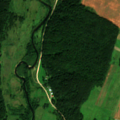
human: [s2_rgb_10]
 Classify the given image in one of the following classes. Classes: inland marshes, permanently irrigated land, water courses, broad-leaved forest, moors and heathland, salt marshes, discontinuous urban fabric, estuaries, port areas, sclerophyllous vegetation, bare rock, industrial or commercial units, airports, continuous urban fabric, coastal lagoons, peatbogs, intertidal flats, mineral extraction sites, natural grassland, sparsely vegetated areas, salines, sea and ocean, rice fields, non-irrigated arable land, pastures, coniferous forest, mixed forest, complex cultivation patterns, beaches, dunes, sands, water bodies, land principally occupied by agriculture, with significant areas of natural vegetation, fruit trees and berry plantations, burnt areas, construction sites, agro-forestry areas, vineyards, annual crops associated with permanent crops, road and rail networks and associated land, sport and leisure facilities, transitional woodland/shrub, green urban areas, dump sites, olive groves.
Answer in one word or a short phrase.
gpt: non-irrigated arable land, pastures, complex cultivation patterns, land principally occupied by agriculture, with significant areas of natural vegetation, broad-leaved forest